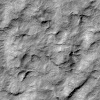
Atmospheric dust classification: not_dusty